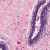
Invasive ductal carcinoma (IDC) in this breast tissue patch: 0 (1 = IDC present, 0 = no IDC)